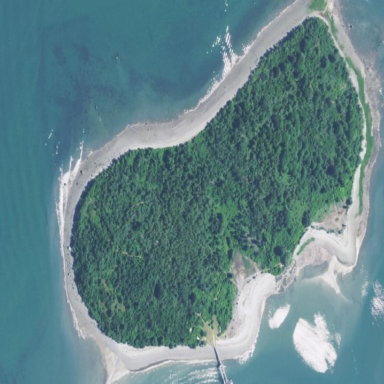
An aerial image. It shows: Park island with natural coastline.